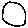
Label: circle